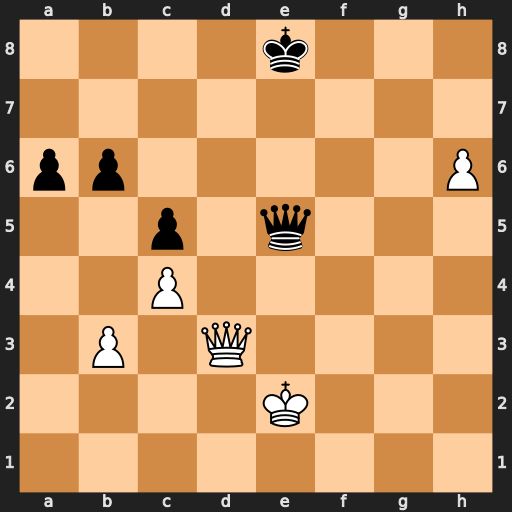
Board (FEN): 4k3/8/pp5P/2p1q3/2P5/1P1Q4/4K3/8
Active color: w
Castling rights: -
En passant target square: -
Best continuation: Qe3 Qxe3+ Kxe3